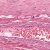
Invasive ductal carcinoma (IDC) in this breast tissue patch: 0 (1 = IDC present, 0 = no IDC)